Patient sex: F
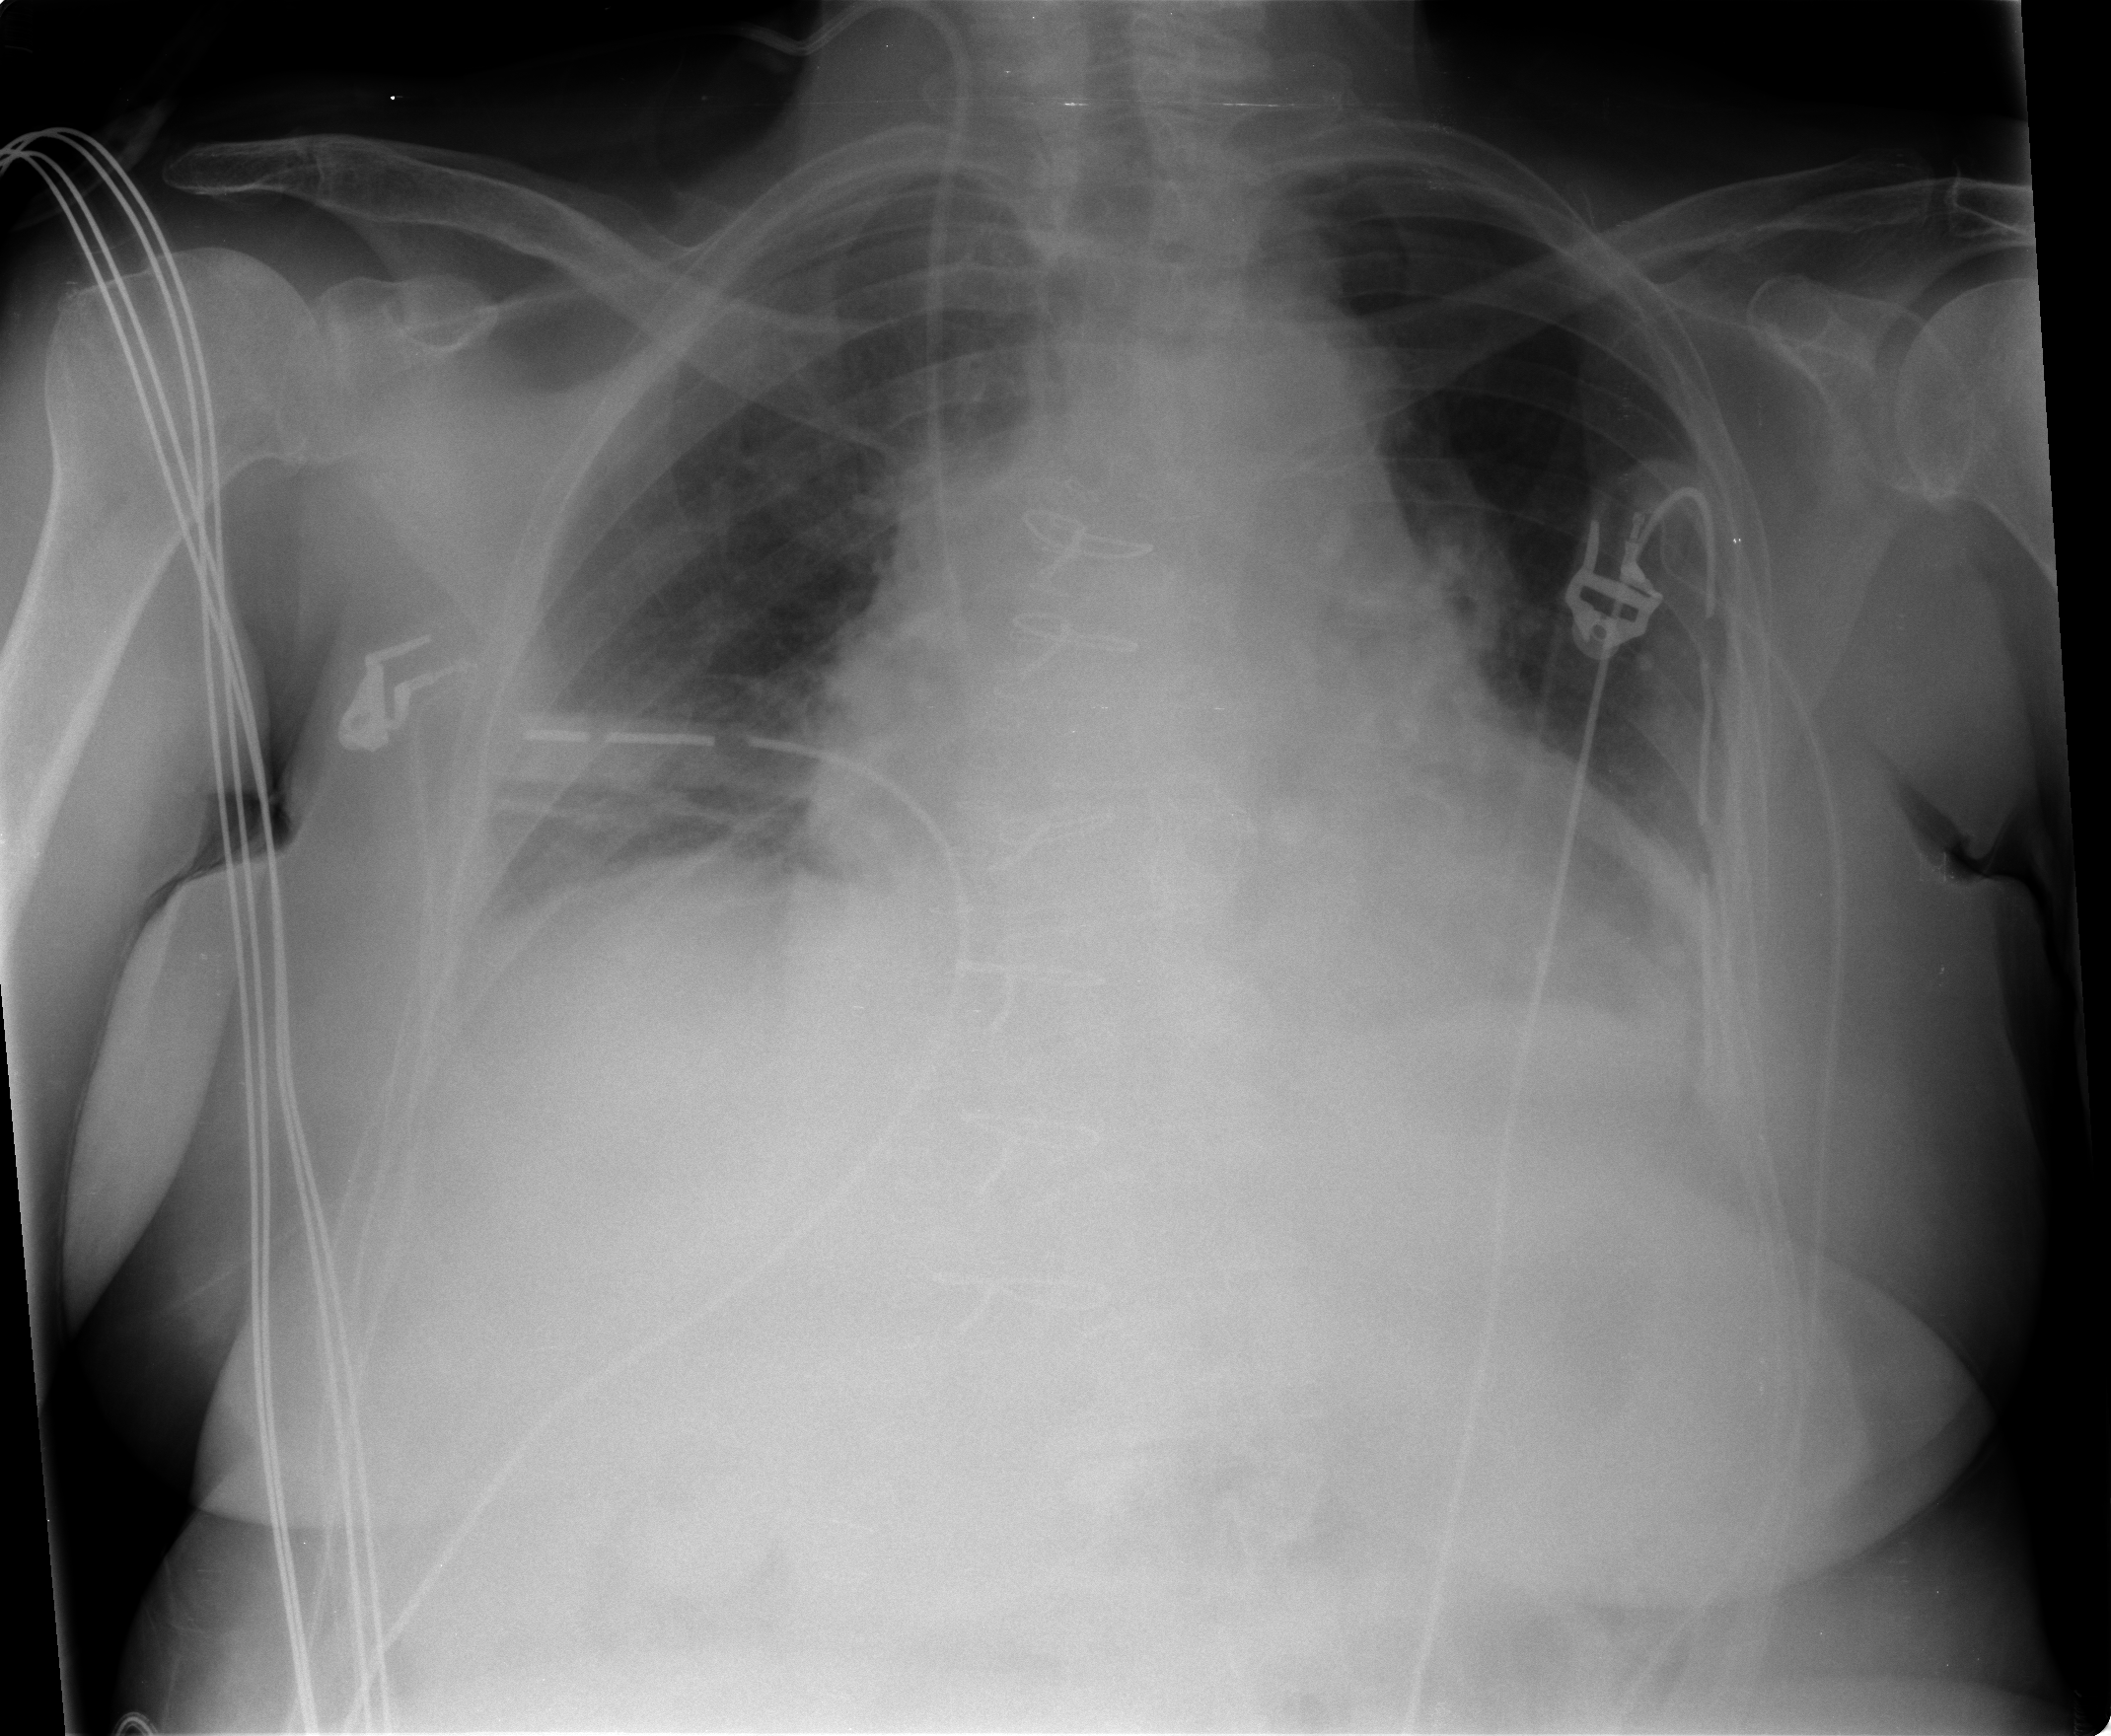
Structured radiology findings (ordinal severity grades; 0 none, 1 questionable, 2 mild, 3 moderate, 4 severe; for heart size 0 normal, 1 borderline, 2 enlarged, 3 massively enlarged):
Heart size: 3
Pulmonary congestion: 1
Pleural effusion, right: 1
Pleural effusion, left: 0
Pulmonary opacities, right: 0
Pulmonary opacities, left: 0
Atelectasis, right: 2
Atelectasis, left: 2